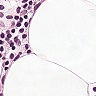
Metastatic tissue present: no